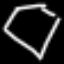
Label: diamond